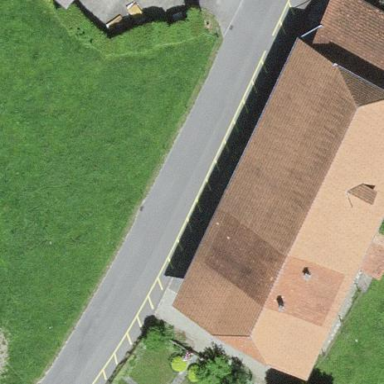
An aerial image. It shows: Farm building.